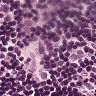
Metastatic tissue present: no